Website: home-depot
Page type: customer-info-address
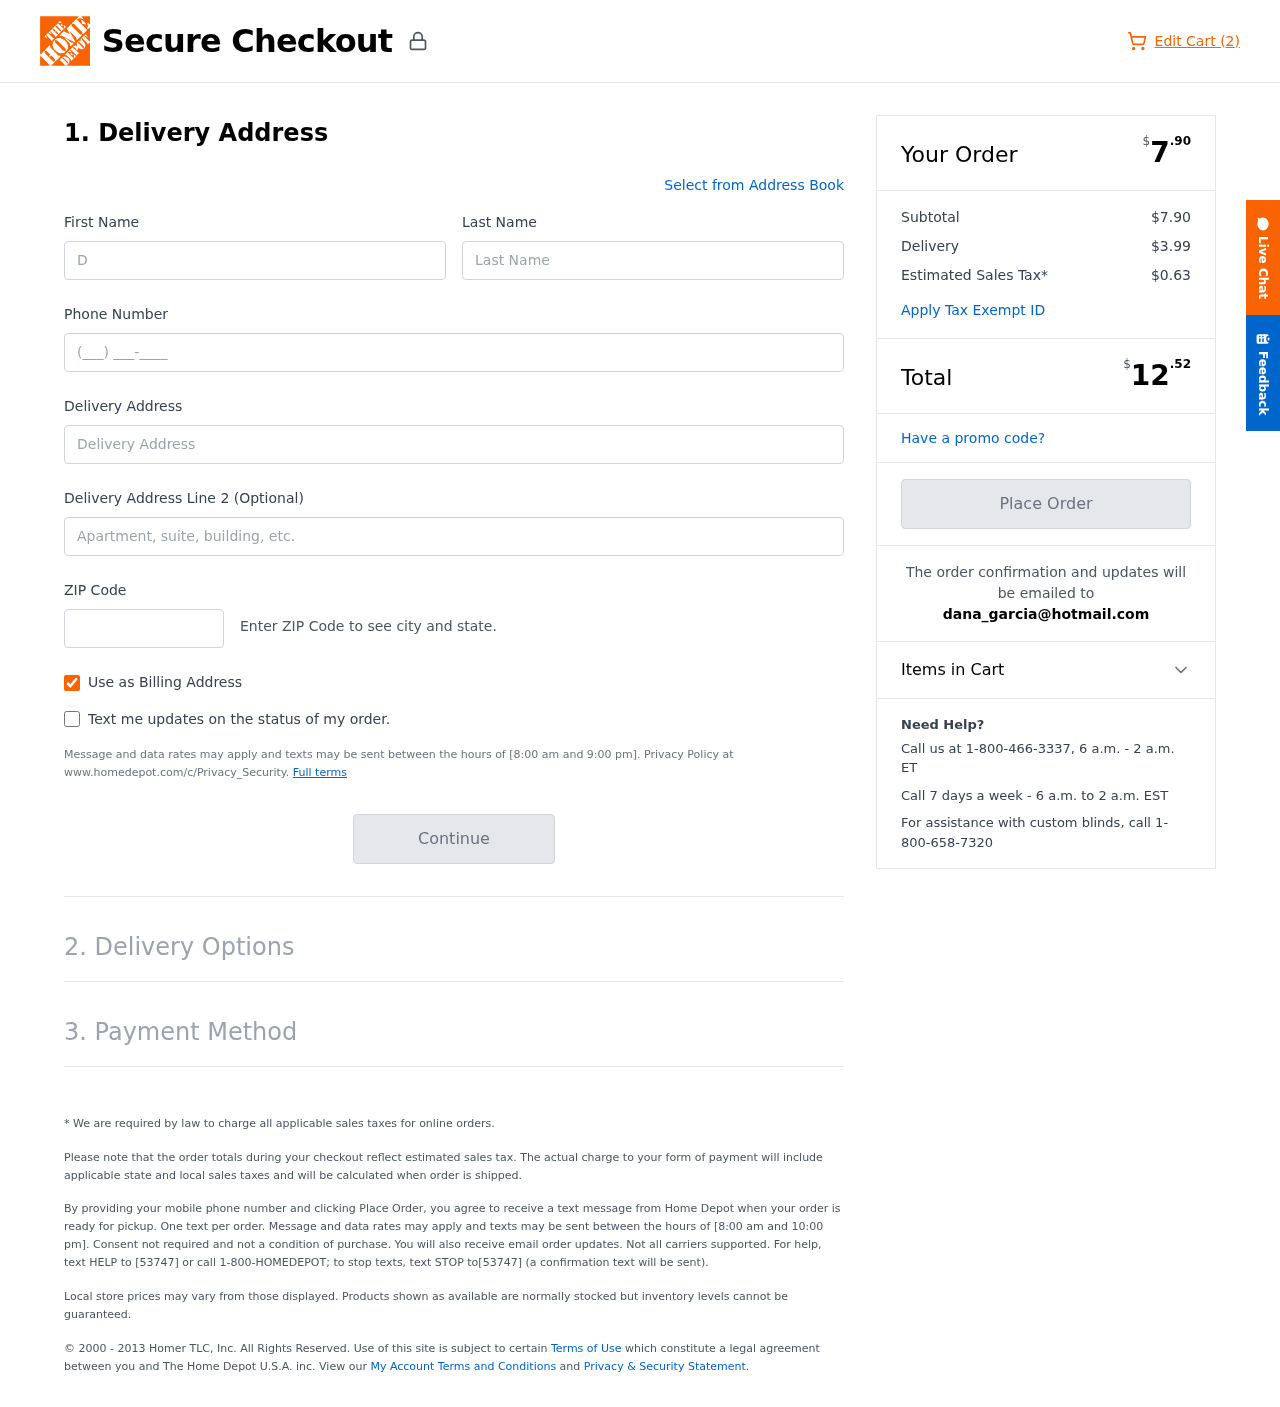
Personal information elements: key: PII_EMAIL
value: dana_garcia@hotmail.com
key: PII_FIRSTNAME
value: Dana
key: PII_LASTNAME
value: Garcia
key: PII_PHONE
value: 3136125466
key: PII_POSTCODE
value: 35342
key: PII_STREET
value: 70757 Amanda Grove
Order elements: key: ORDER_NUM_ITEMS
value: Edit Cart (2)
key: ORDER_SUBTOTAL_HEADER
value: $7.90
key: ORDER_SUBTOTAL
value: $7.90
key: ORDER_SHIPPING_COST
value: $3.99
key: ORDER_TAX
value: $0.63
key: ORDER_TOTAL2
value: $12.52